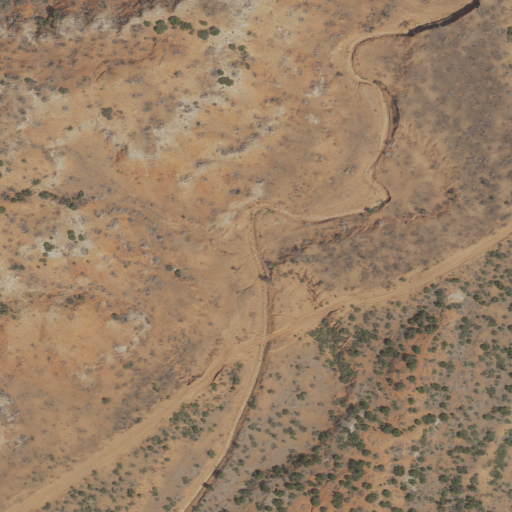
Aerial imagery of valley in Texas named Cleveland Draw containing grassland, shrub, evergreen forest, cultivated crops, and deciduous forest